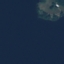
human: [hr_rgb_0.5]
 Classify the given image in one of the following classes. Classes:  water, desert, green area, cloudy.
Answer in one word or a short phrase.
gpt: water